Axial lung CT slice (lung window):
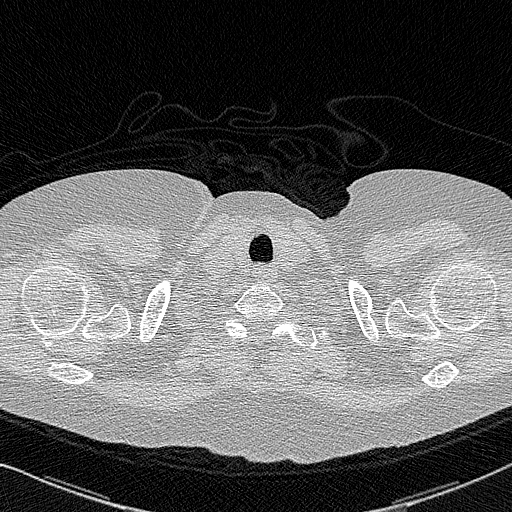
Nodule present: no